Question: The problem is I regularly get the error at the production site (ASP.NET MVC 3) but can't reproduce this error locally.
The text of exception is:
'''
ExceptionType: System.NullReferenceException
Message: Object reference not set to an instance of an object.
StackTrace:
at System.Collections.Specialized.NameObjectCollectionBase.BaseGetAllKeys()
at System.Collections.Specialized.NameValueCollection.get_AllKeys()
at MvcSiteMapProvider.MvcSiteMapNode.get_MetaAttributes()
at MvcSiteMapProvider.Web.Html.SiteMapNodeModelMapper.MapToSiteMapNodeModel(SiteMapNode node, MvcSiteMapNode mvcNode, IDictionary'2 sourceMetadata)
at MvcSiteMapProvider.Web.Html.SiteMapPathHelper.BuildModel(MvcSiteMapHtmlHelper helper, SiteMapNode startingNode)
at MvcSiteMapProvider.Web.Html.SiteMapPathHelper.SiteMapPath(MvcSiteMapHtmlHelper helper, String templateName)
at ASP._Page_Views_Shared__LoggedInLayout_cshtml.Execute() in c:\Solution\Sites\Project2Site\Views\Shared\_LoggedInLayout.cshtml:line 86
at System.Web.WebPages.WebPageBase.ExecutePageHierarchy()
at System.Web.Mvc.WebViewPage.ExecutePageHierarchy()
at System.Web.WebPages.WebPageBase.ExecutePageHierarchy(WebPageContext pageContext, TextWriter writer, WebPageRenderingBase startPage)
at System.Web.WebPages.WebPageBase.Write(HelperResult result)
at System.Web.WebPages.WebPageBase.RenderSurrounding(String partialViewName, Action'1 body)
at System.Web.WebPages.WebPageBase.PopContext()
at System.Web.Mvc.ViewResultBase.ExecuteResult(ControllerContext context)
at System.Web.Mvc.ControllerActionInvoker.<>c__DisplayClass1c.<InvokeActionResultWithFilters>b__19()
at System.Web.Mvc.ControllerActionInvoker.InvokeActionResultFilter(IResultFilter filter, ResultExecutingContext preContext, Func'1 continuation)
at System.Web.Mvc.ControllerActionInvoker.InvokeActionResultWithFilters(ControllerContext controllerContext, IList'1 filters, ActionResult actionResult)
at System.Web.Mvc.ControllerActionInvoker.InvokeAction(ControllerContext controllerContext, String actionName)
'''
I have no such errors locally. Here is where I invoke 'MvcSiteMap().SiteMapPath()' method:

May be somebody had the same problem before. If so please share your solution.
Thanks in advance.
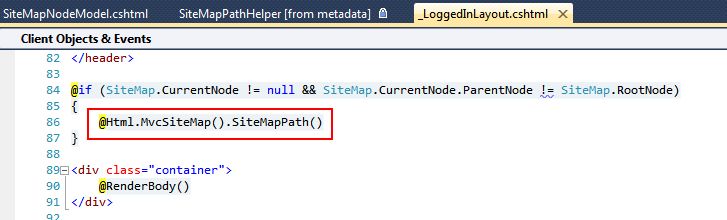
Answer: This won't answer your question directly, but may help you on your path to debugging the issue, seeing as it happens only in production and not in dev/debug.
Consider replacing your line:
'''
@Html.MvcSiteMap().SiteMapPath()
'''
With something like:
'''
@SafeBreadCrumb()
@helper SafeBreadCrumb() {
MvcHtmlString output;
try
{
output = Html.MvcSiteMap().SiteMapPath();
}
catch (Exception e)
{
output = new MvcHtmlString(e.Message);
}
<text>@output</text>
}
'''
Feels a little dirty, but it's easier than grabbing the source of MvcSiteMapProvider and sticking in some logging! If it happened in debug, you wouldn't need to try this. Plus it's just a view change, so won't need a recompile.